Aerial crown-view tile of a tropical tree (Barro Colorado Island, Panama), acquired 20241216:
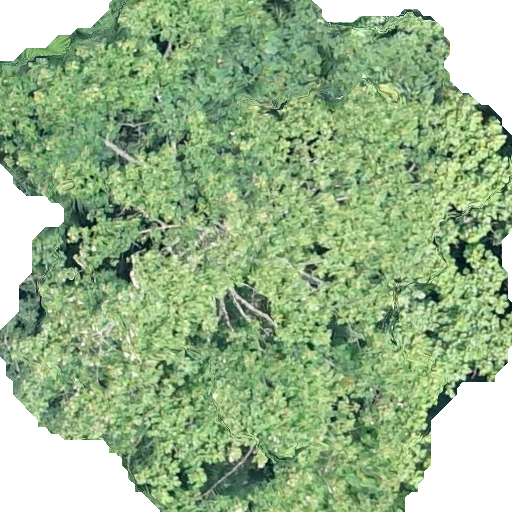
Species: Ochroma pyramidale
GBIF accepted scientific name: Ochroma pyramidale
Crown area: 352.375 m²